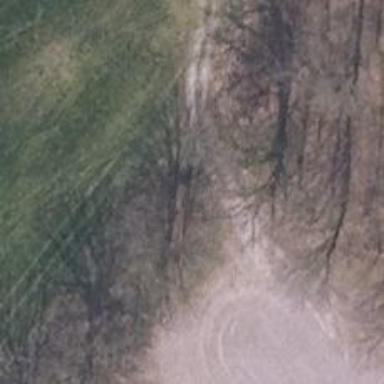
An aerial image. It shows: Sandy path.